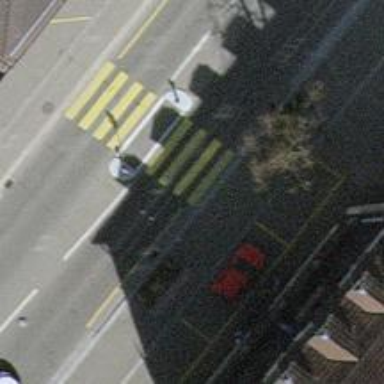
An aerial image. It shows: Zebra crossing with crossing island.